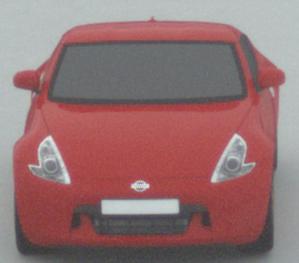
Make: Nissan
Model: 370Z Coupé
Detailed model: 370Z (Z34) Coupé
Model produced from: 2009/12
Model produced until: 2013/03
Doors: 3
Color: red
Road condition: dry road
Daytime: morning or afternoon
Contrast: low contrast